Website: lowes
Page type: address-validator
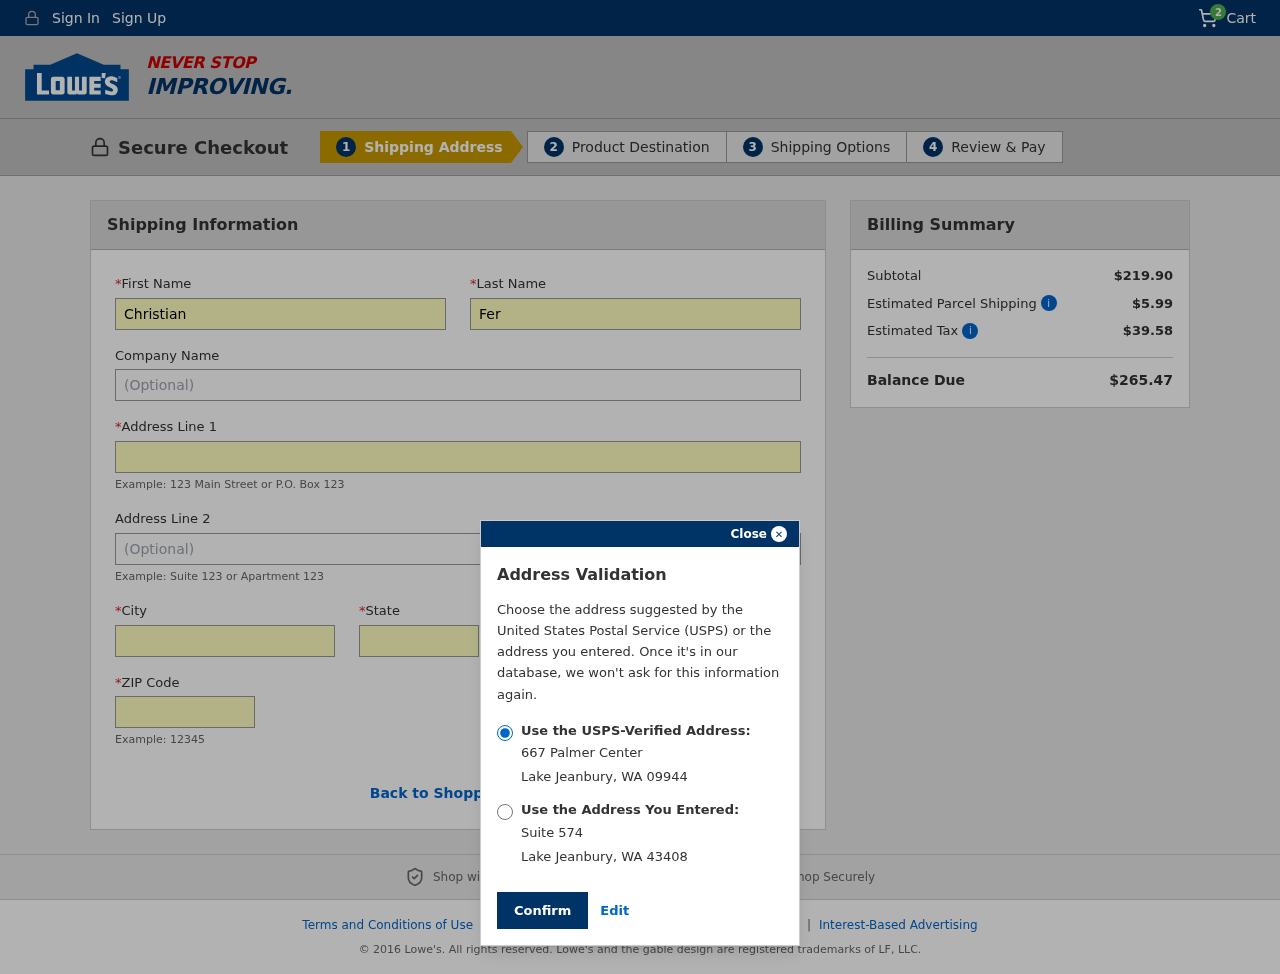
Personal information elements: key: PII_CITY
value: Lake Jeanbury
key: PII_FIRSTNAME
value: Christian
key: PII_LASTNAME
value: Ferguson
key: PII_POSTCODE
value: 09944
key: PII_POSTCODE2
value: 43408
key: PII_STATE
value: Washington
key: PII_STATE_ABBR
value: WA
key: PII_STREET
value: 667 Palmer Center
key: PII_STREET2
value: Suite 574
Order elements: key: ORDER_NUM_ITEMS
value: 2
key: ORDER_SUBTOTAL
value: $219.90
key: ORDER_SHIPPING_COST
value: $5.99
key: ORDER_TAX
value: $39.58
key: ORDER_TOTAL
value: $265.47